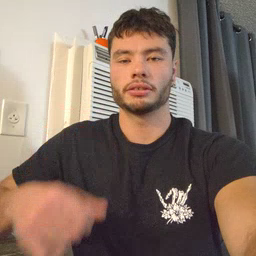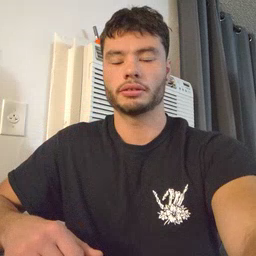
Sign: pajamas